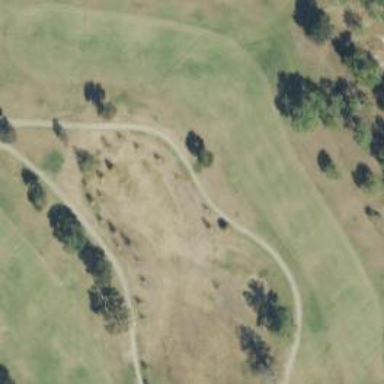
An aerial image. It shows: Golf fairway surrounded by grass.